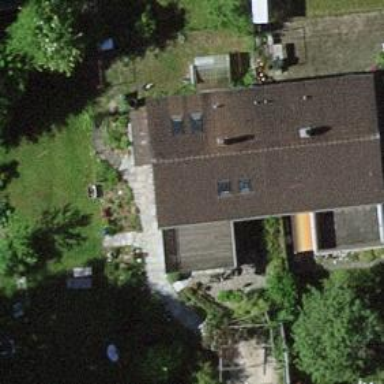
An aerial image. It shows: Semidetached house.